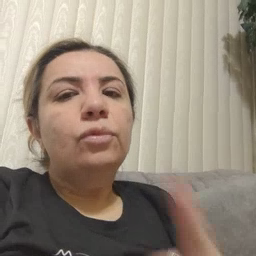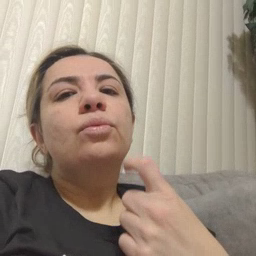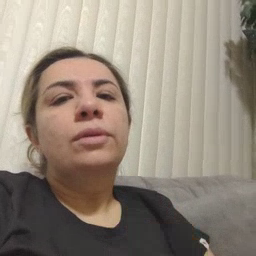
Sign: red